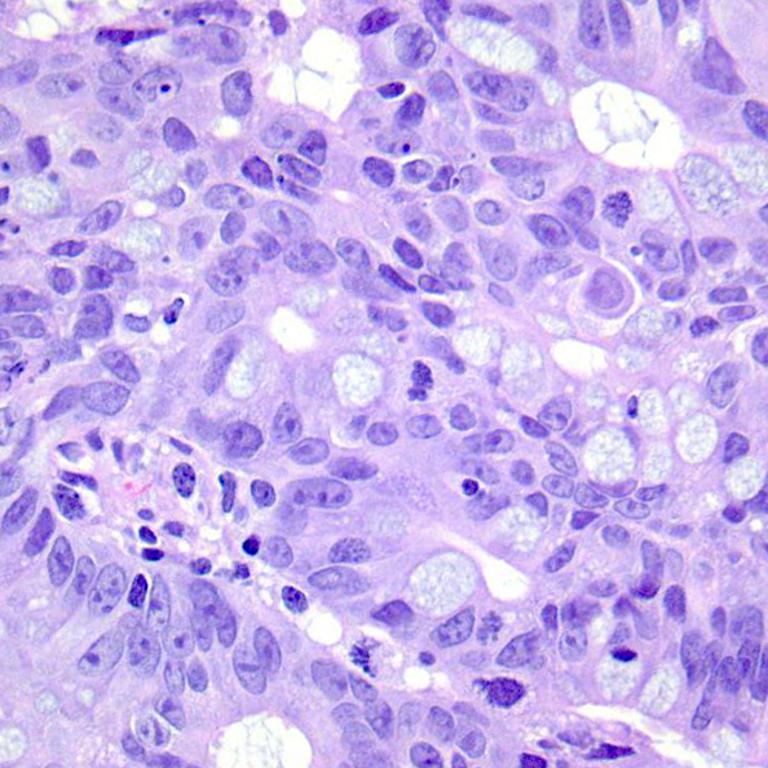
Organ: colon
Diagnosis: adenocarcinomas